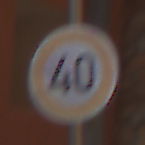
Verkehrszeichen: Geschwindigkeit40
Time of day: MorningAfternoon
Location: Outdoor (Urban)
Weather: Clear
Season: NotSpecified
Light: Natural